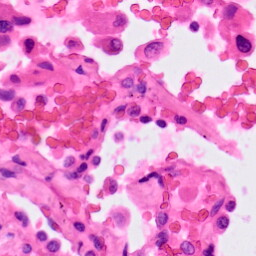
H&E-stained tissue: Lung